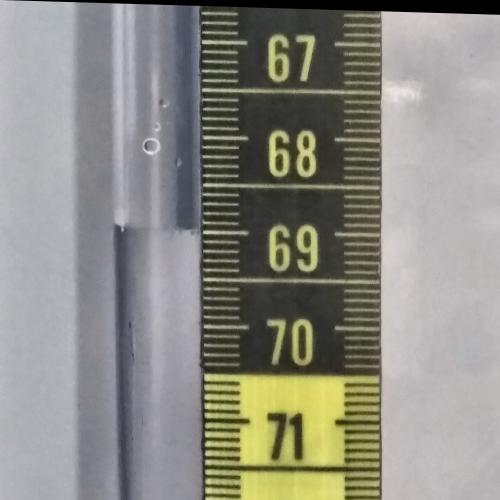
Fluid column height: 69.0 cm